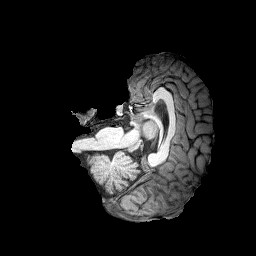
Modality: T1w
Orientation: axial
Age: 20
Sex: male
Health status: healthy